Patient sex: M
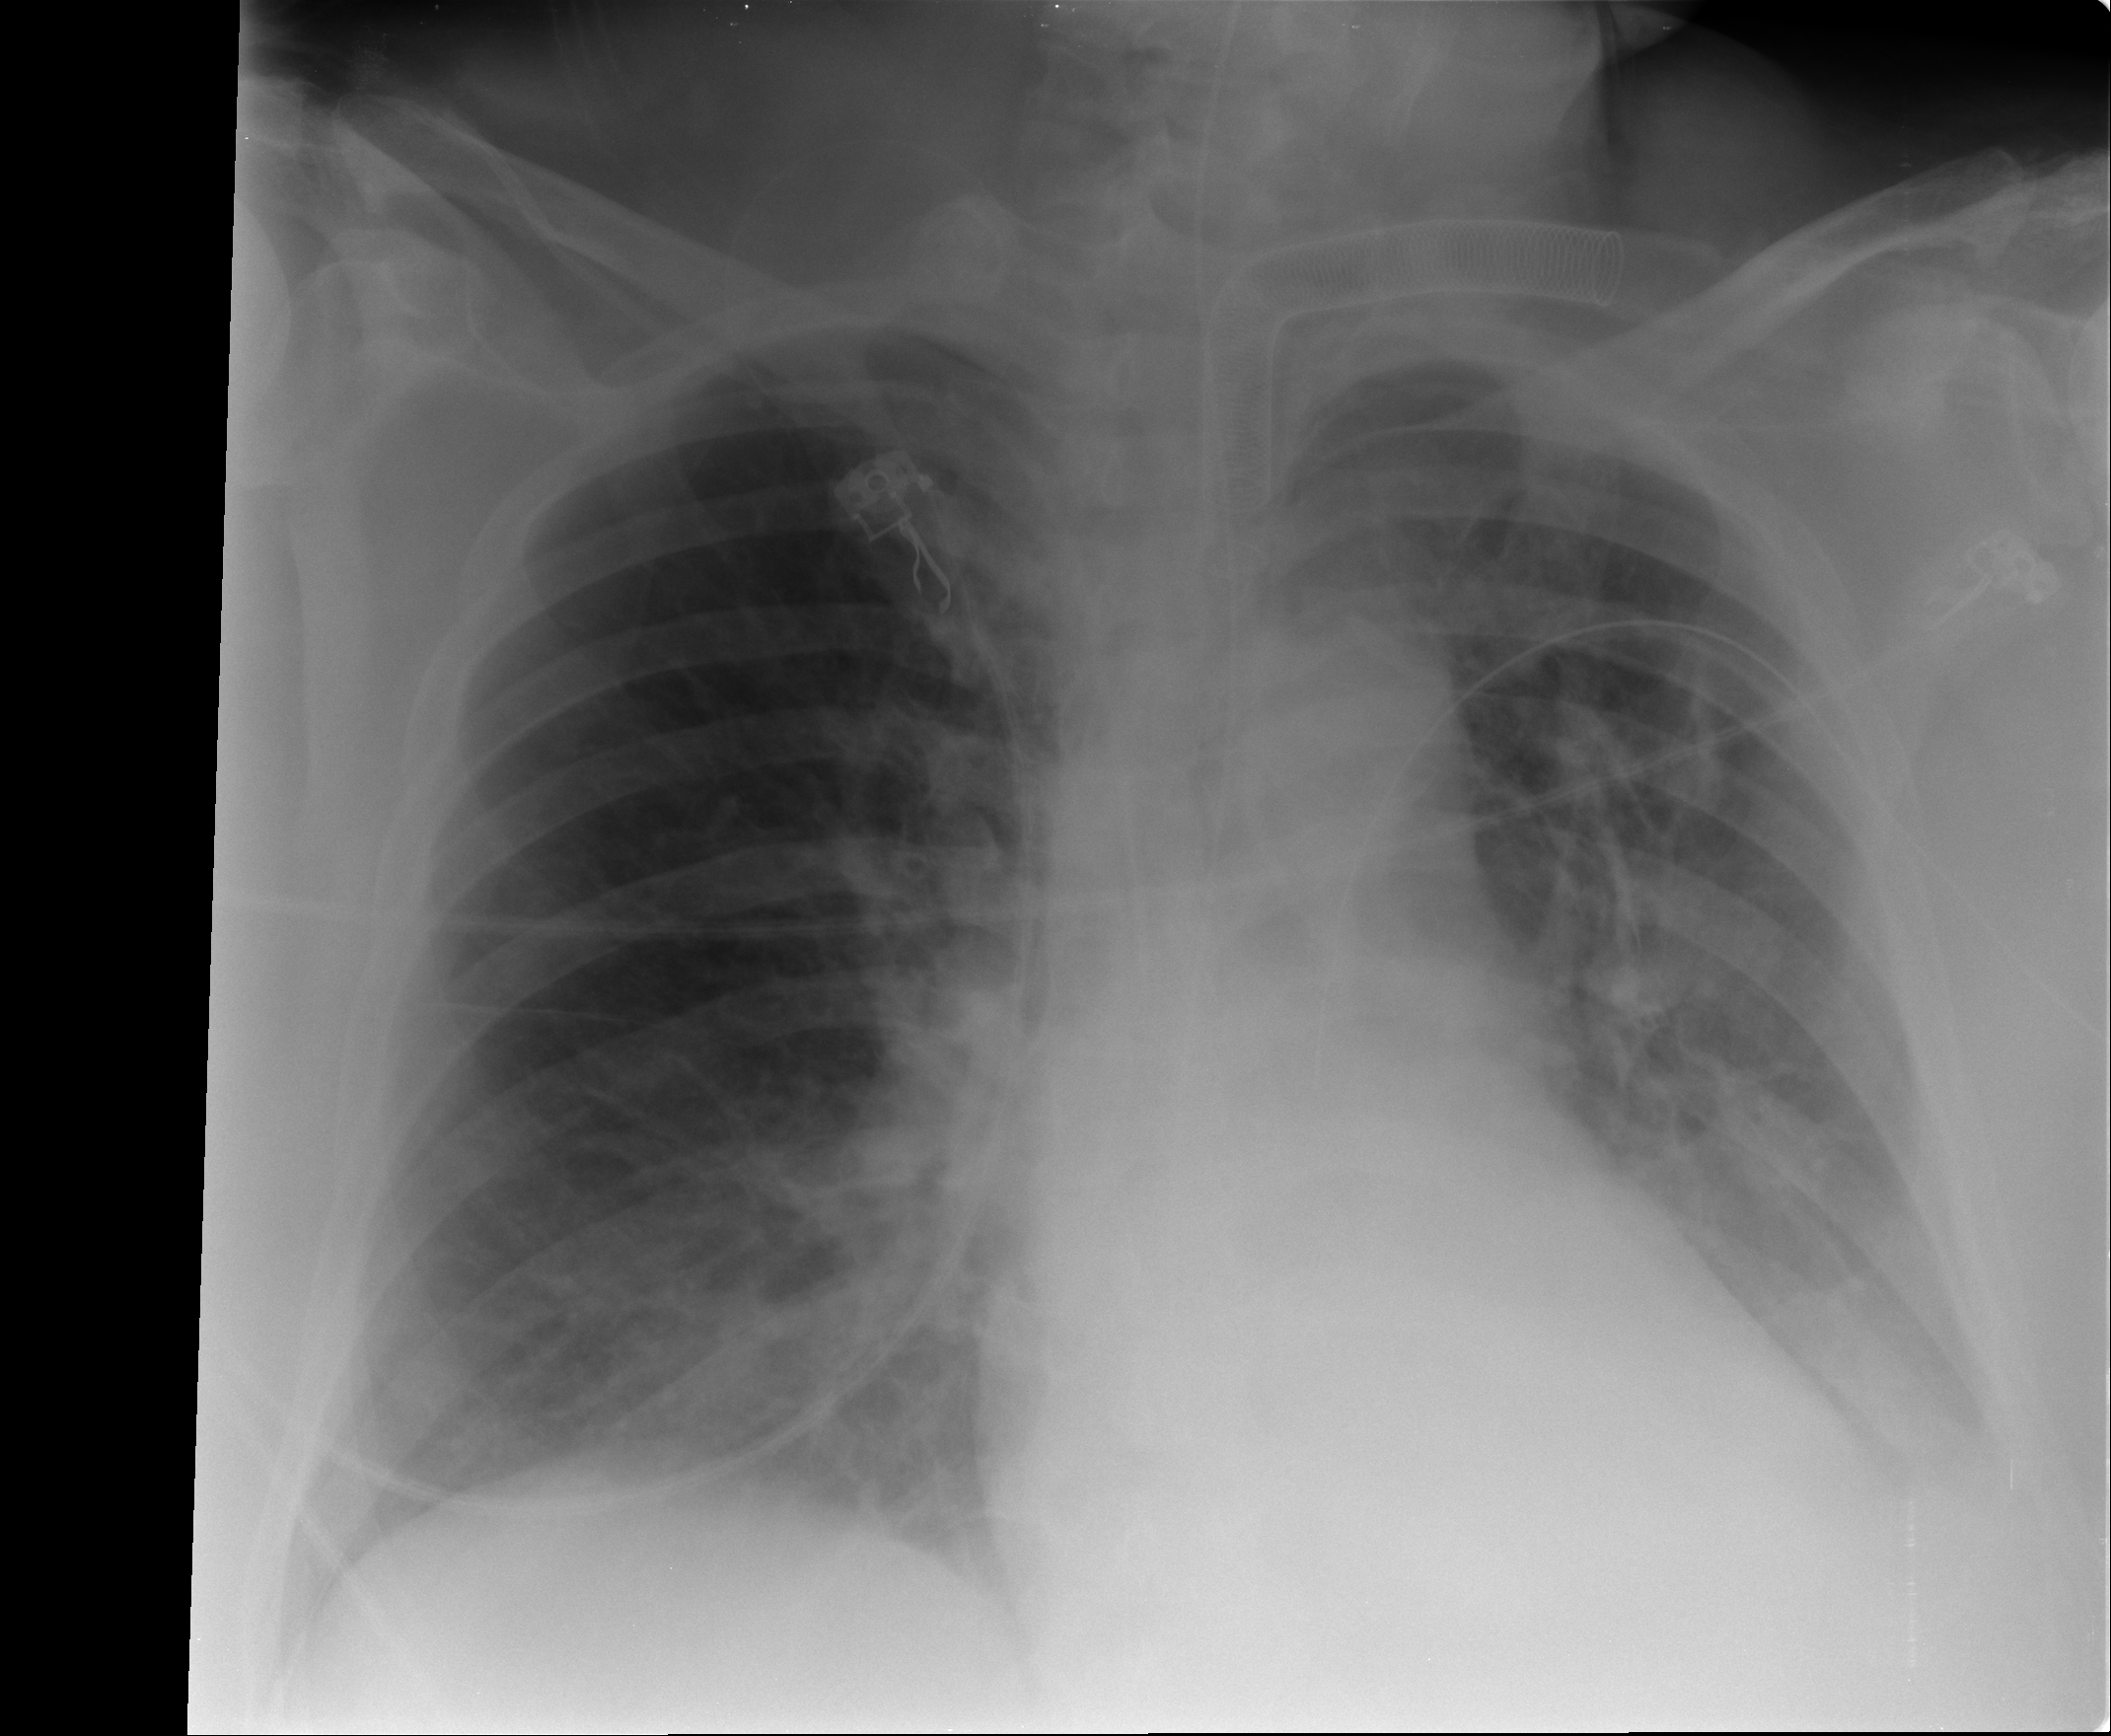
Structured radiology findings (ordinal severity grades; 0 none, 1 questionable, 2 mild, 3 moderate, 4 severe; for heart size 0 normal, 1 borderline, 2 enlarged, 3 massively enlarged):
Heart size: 0
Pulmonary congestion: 2
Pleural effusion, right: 1
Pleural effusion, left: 2
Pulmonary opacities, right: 2
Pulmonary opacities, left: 2
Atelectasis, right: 2
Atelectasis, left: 3